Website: macys
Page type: billing-address
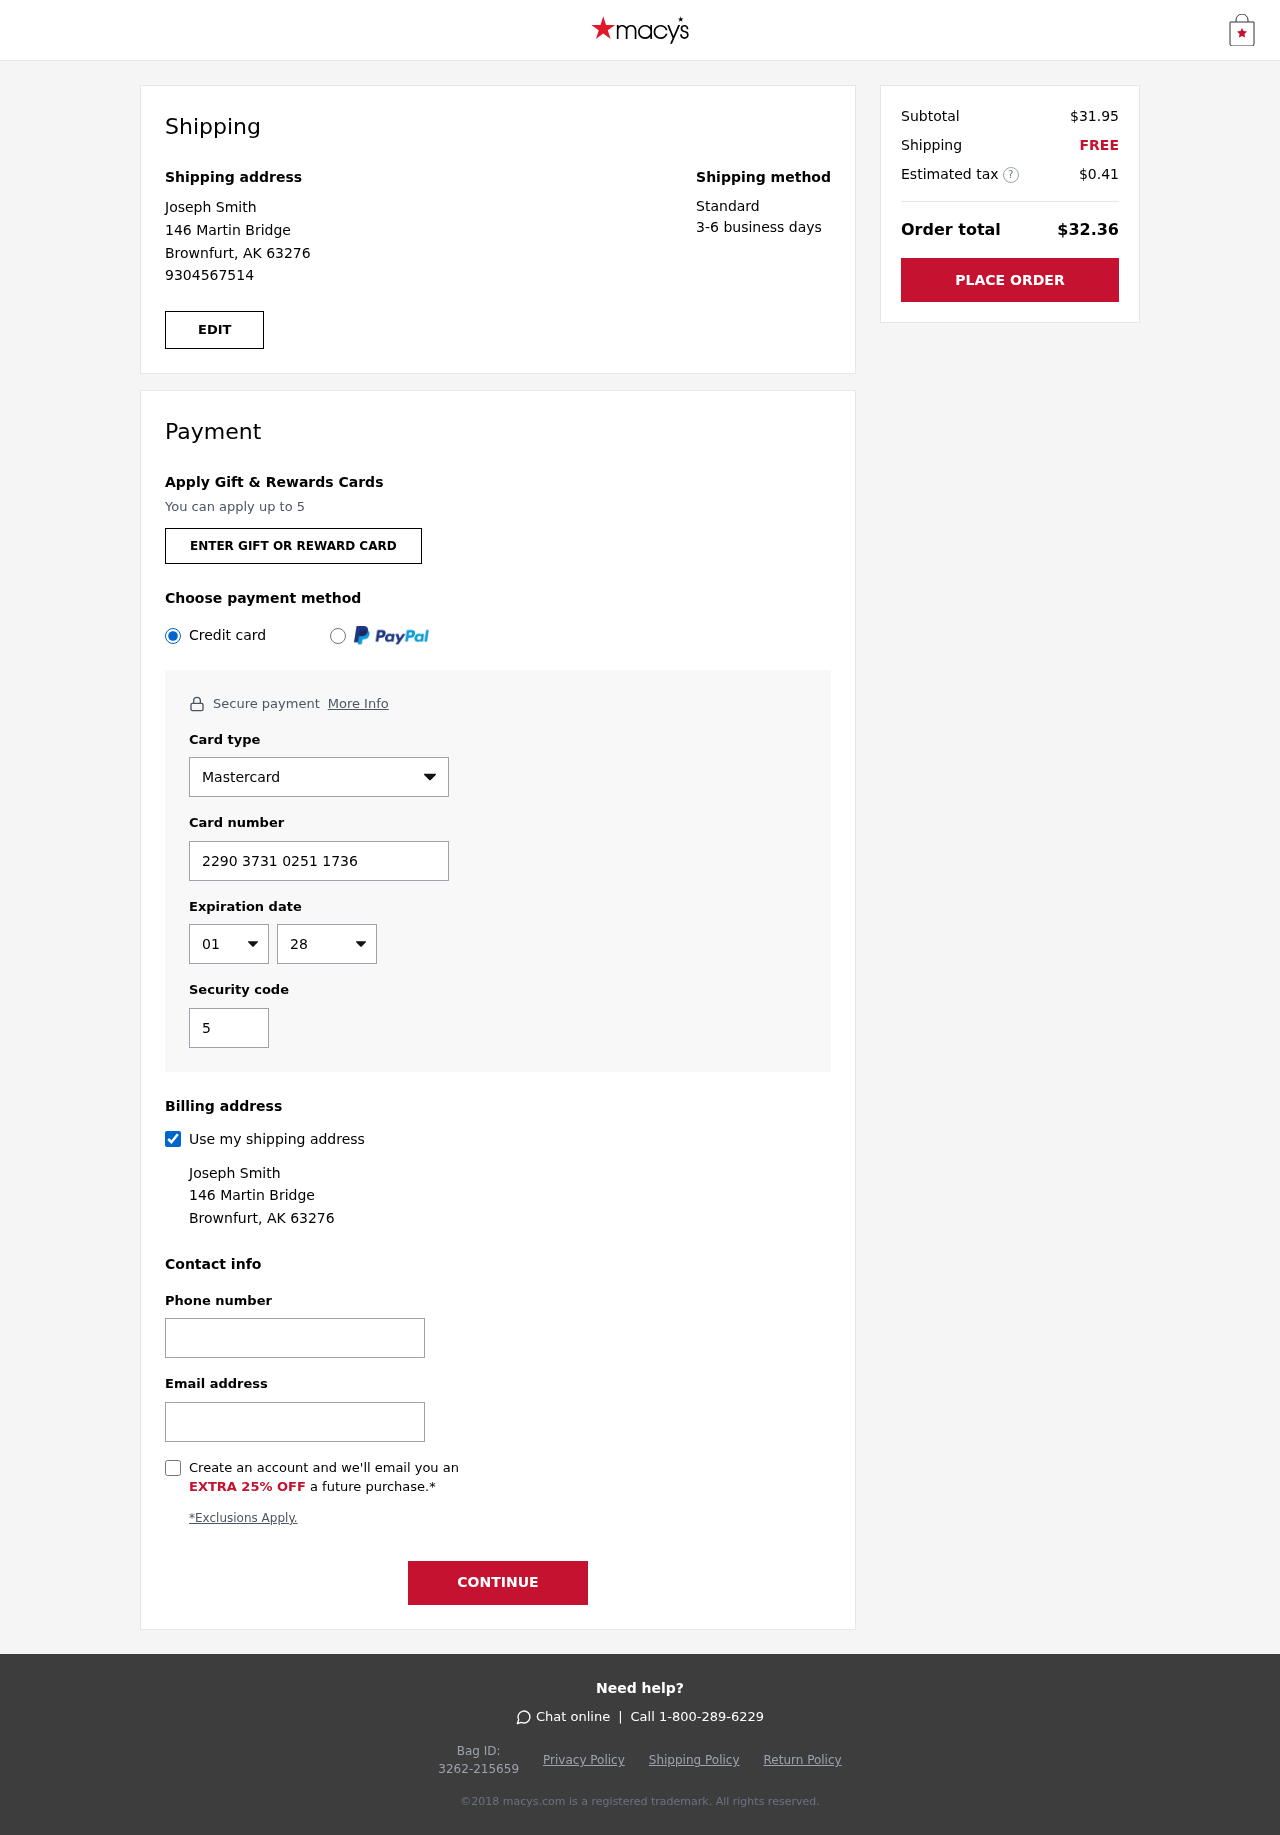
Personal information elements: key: PII_CARD_CVV
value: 537
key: PII_CARD_EXPIRY_MONTH
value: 01
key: PII_CARD_EXPIRY_YEAR
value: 28
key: PII_CARD_NUMBER
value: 2290 3731 0251 1736
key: PII_CARD_TYPE
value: Mastercard
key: PII_EMAIL
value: josephsmith@hotmail.com
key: PII_FULLNAME
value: Joseph Smith
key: PII_PHONE
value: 9304567514
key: PII_STREET
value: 146 Martin Bridge
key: PII_CITY_STATE_ZIP
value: Brownfurt, AK 63276
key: PII_FIRSTNAME
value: Joseph
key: PII_LASTNAME
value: Smith
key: PII_FULLNAME2
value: Joseph Smith
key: PII_FULLNAME3
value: Joseph Smith
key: PII_FIRSTNAME2
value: Joseph
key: PII_FIRSTNAME3
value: Joseph
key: PII_LASTNAME2
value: Smith
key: PII_LASTNAME3
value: Smith
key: PII_FIRSTNAME_DERIVED
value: Joseph
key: PII_LASTNAME_DERIVED
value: Smith
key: PII_FULLNAME_DERIVED
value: Joseph Smith
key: PII_NAME_FULL_DERIVED
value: Joseph Smith
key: PII_STREET2
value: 146 Martin Bridge
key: PII_PHONE2
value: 9304567514
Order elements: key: ORDER_SUBTOTAL
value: $31.95
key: ORDER_SHIPPING_COST
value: FREE
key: ORDER_TAX
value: $0.41
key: ORDER_TOTAL
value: $32.36